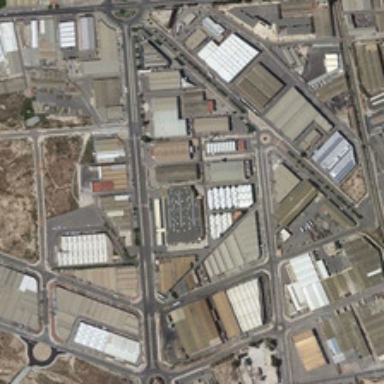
Many buildings are in an industrial area .